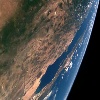
Label: land